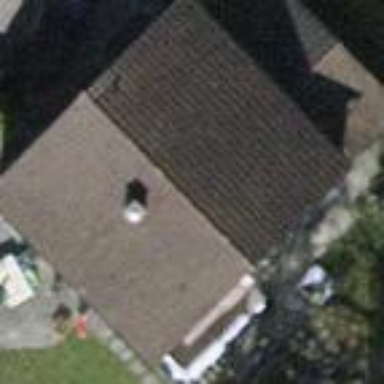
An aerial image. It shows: Detached building with gabled roof.